Question: Is it possible to make it so I don't have to drill all the way down in my Powershell "results" object to see the Name, Typename, and Value of the collection shown below??
Ideally I'd like to override the 'ToString()' method of the 'Microsoft.Exchange.Data.Mapi.MailboxStatistics' object.

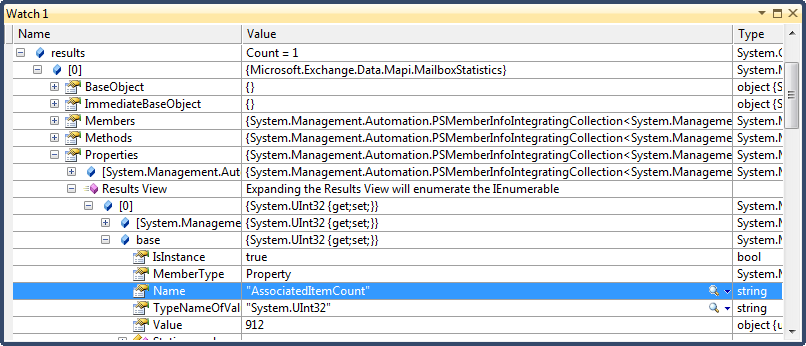
Answer: Check out <URL>, it allows you to "star" variables within structures and they then appear in the main list.
<URL>